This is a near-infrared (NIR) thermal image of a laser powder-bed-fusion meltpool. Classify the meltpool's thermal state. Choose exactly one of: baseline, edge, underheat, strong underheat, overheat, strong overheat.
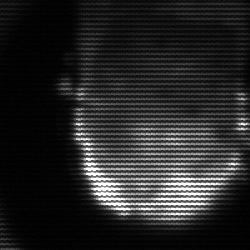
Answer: baseline